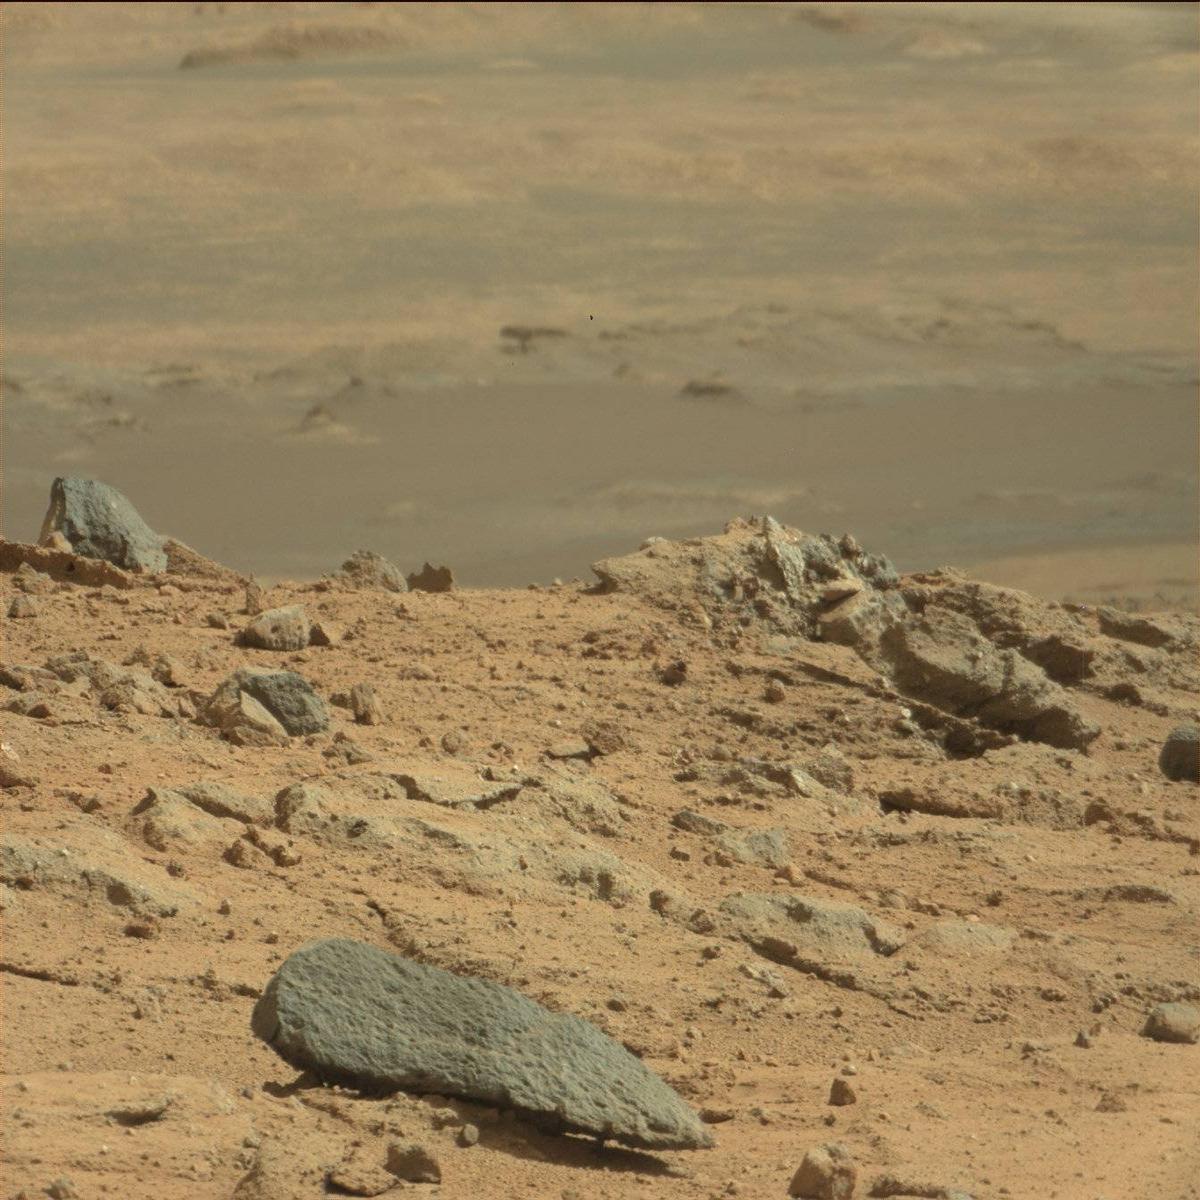
Terrain classes present: Bedrock, Ridge, Rock, Sand / Soil